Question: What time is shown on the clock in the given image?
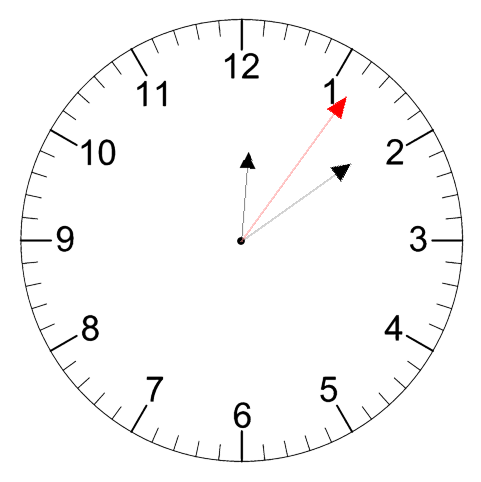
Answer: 12:09:06